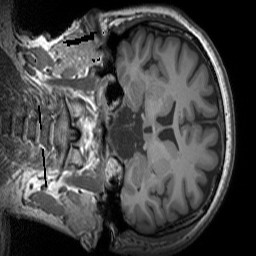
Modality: T1w
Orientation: coronal
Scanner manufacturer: siemens
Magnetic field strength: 3 T
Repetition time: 1.9 s
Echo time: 0.00267 s